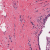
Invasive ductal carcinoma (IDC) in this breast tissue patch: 0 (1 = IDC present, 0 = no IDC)